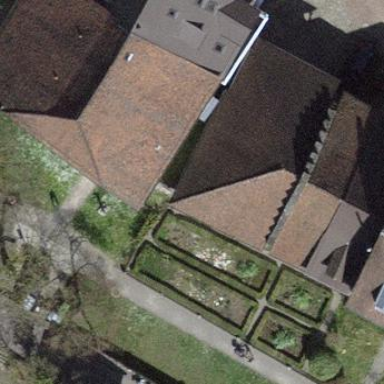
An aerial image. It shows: Building with side-hipped roof made of roof tiles. The roof orientation is across.